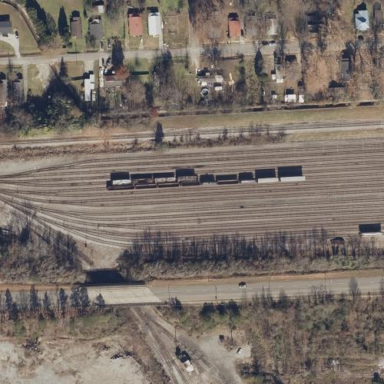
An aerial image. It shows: Railway area.